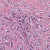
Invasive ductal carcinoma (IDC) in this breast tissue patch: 1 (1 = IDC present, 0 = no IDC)